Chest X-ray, PA view. Patient: 66 years old, sex M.
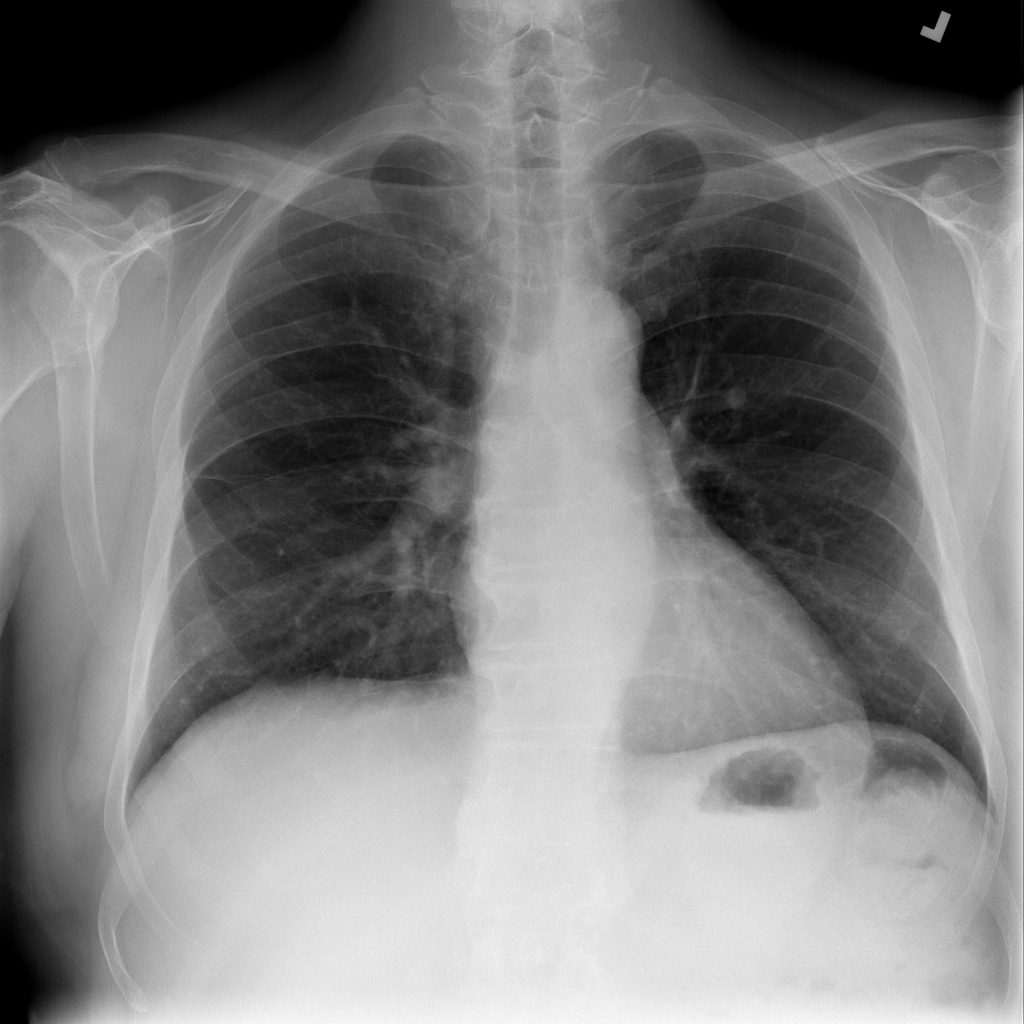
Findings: Pleural_Thickening